Interaction volume radius: 5 \u00c5
Interaction volume height: 20 \u00c5
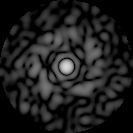
Disorder parameter: 0.8178